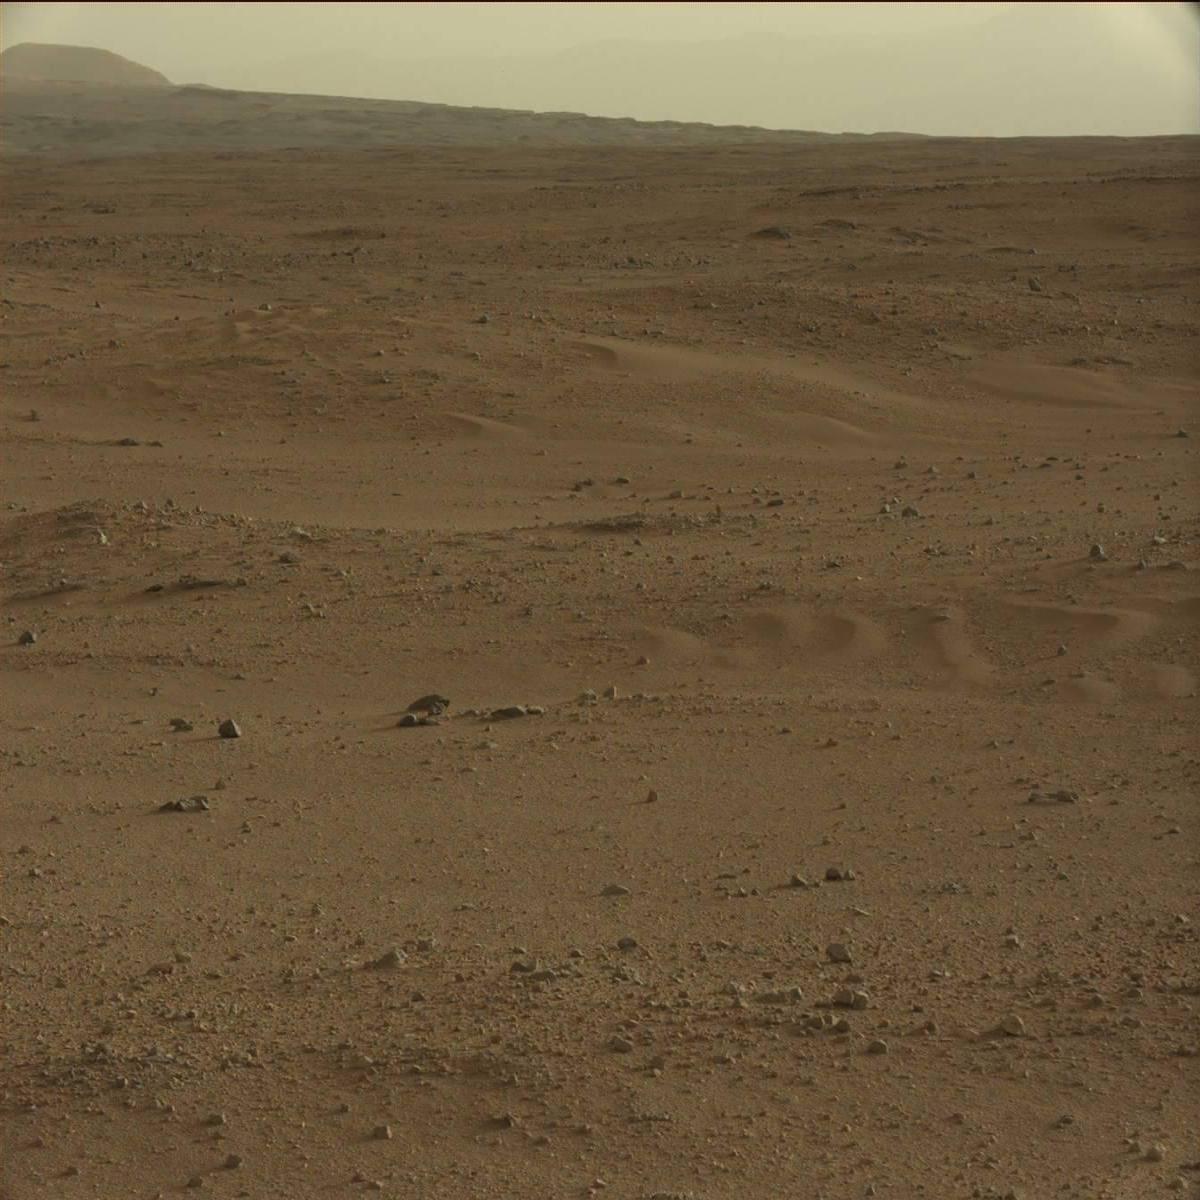
Terrain classes present: Bedrock, Ridge, Rock, Sand / Soil, Sky